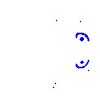
Particle: proton